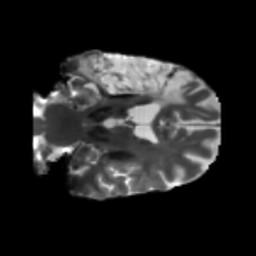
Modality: T2w
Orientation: coronal
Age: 56
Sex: male
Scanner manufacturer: siemens
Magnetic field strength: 3 T
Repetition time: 5.25 s
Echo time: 0.08 s